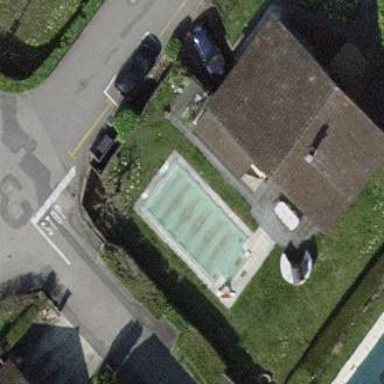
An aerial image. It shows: Swimming pool located in leisure land.